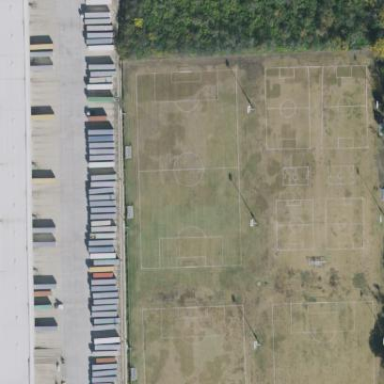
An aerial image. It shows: Soccer pitch for leisureland activities.